Question: I'm trying to do a simple insert into a database with java and its telling me my sql syntax is off. But when I copyed the string I printed out and put it into the sql command in phpmyadmin it executes the command properly and I can't seem to figure out whats wrong with my string query in java.
'''
java.sql.PreparedStatement statement;
String physicanInsertQuery = "INSERT INTO physician_phi VALUES(?,?,?,?,?,?,?,?)";
statement = ddp.getConnect().prepareStatement(physicanInsertQuery);
statement.setString(1, "id");
statement.setString(2, "first");
statement.setString(3, "last");
statement.setString(4, "middle");
statement.setString(5, "male");
statement.setString(6, "<PHONE>");
statement.setString(7, "test@gmail.com");
statement.setString(8, "1991-5-15");
System.out.println(statement.toString());
statement.executeUpdate(physicanInsertQuery);
statement.close();
'''
This is the query that is printed out before I execute it.
'''
INSERT INTO physician_phi VALUES('FML123','FirstName','LastName','MiddleName','Male','<PHONE>','john@server.department.company.com','1991-2-7')
'''
This is the error its displaying in the console
'''
com.mysql.jdbc.exceptions.jdbc4.MySQLSyntaxErrorException: You have an error in your SQL syntax; check the manual that corresponds to your MySQL server version for the right syntax to use near '?,?,?,?,?,?,?,?)' at line 1
at sun.reflect.GeneratedConstructorAccessor26.newInstance(Unknown Source)
at sun.reflect.DelegatingConstructorAccessorImpl.newInstance(Unknown Source)
at java.lang.reflect.Constructor.newInstance(Unknown Source)
at com.mysql.jdbc.Util.handleNewInstance(Util.java:411)
at com.mysql.jdbc.Util.getInstance(Util.java:386)
at com.mysql.jdbc.SQLError.createSQLException(SQLError.java:1054)
at com.mysql.jdbc.MysqlIO.checkErrorPacket(MysqlIO.java:4237)
at com.mysql.jdbc.MysqlIO.checkErrorPacket(MysqlIO.java:4169)
at com.mysql.jdbc.MysqlIO.sendCommand(MysqlIO.java:2617)
at com.mysql.jdbc.MysqlIO.sqlQueryDirect(MysqlIO.java:2778)
at com.mysql.jdbc.ConnectionImpl.execSQL(ConnectionImpl.java:2819)
at com.mysql.jdbc.StatementImpl.executeUpdate(StatementImpl.java:1811)
at com.mysql.jdbc.StatementImpl.executeUpdate(StatementImpl.java:1725)
at command.up.DoctorStore.exec(DoctorStore.java:65)
....
'''
This is the table in the db.

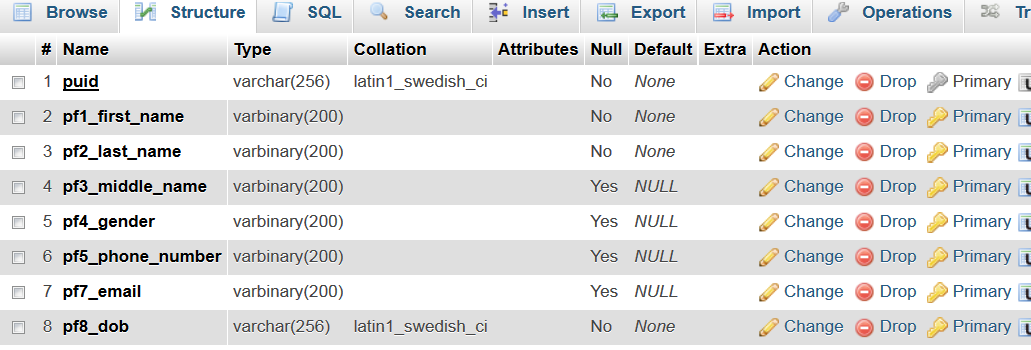
Answer: You're calling the base 'Statement.executeUpdate(String)' method, which has nothing to do with 'PreparedStatement' and simply executes a string of raw SQL.
You need to call 'statement.executeUpdate()' without parameters to use the derived method n 'PreparedStatement'.